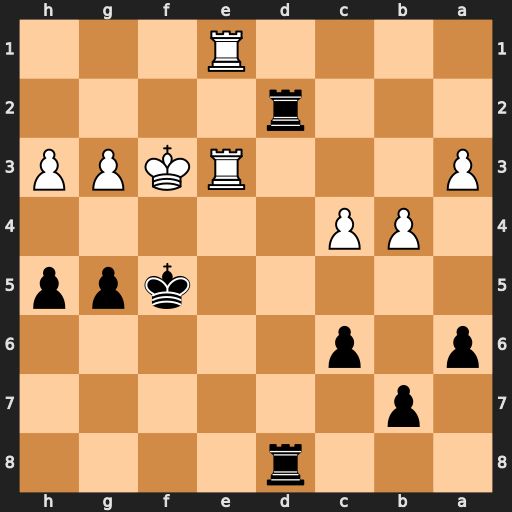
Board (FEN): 3r4/1p6/p1p5/5kpp/1PP5/P3RKPP/3r4/4R3
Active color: b
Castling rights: -
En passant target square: -
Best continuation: g4+ hxg4+ hxg4#